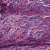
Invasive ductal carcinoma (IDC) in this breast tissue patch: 1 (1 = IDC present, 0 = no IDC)